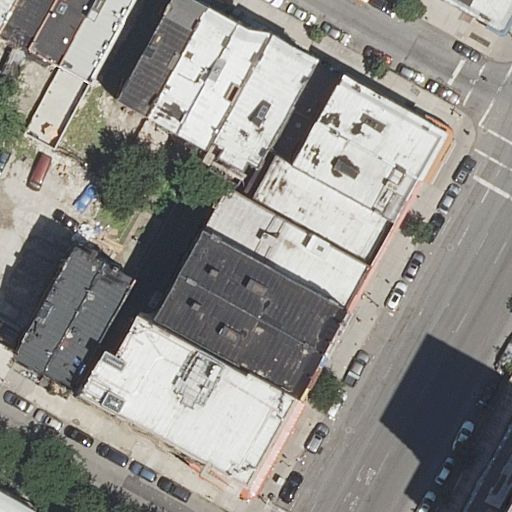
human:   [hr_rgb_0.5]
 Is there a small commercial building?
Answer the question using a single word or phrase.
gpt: no

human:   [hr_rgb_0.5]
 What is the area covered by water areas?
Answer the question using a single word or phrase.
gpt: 0m2

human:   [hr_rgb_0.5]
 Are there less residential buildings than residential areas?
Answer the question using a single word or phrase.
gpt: no

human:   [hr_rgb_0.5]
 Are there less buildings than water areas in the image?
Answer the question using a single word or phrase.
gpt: no

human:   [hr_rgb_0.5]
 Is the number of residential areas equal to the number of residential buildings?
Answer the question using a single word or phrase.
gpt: no

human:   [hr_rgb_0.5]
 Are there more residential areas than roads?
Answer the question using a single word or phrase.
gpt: no

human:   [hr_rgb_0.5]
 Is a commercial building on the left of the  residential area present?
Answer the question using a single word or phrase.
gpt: no

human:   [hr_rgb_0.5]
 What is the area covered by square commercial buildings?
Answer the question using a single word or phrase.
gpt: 0m2

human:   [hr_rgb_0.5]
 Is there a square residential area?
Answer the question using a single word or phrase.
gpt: no

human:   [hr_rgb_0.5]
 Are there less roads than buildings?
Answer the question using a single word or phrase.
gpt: yes

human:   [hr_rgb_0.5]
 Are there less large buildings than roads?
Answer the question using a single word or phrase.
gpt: yes

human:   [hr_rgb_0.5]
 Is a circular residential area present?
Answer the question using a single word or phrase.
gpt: no

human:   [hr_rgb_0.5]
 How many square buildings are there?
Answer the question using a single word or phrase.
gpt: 0

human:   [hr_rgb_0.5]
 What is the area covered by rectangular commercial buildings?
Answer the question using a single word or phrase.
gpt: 0m2

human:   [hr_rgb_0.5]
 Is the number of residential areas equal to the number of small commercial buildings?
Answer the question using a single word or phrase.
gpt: no

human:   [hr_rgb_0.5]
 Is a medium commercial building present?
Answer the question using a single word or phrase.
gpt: no

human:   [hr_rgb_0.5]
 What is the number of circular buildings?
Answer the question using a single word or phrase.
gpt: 0

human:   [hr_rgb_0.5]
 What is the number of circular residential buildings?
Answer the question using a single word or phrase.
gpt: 0

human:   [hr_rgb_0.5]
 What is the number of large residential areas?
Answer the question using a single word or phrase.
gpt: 0

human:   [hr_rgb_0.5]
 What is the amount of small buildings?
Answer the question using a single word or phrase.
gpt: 6

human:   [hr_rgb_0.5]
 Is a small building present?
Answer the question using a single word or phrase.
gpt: yes

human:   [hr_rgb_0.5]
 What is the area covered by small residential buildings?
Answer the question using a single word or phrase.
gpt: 307m2

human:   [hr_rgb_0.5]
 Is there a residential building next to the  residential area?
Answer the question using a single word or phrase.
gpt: yes

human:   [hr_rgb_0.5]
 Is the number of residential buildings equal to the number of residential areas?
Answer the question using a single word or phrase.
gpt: no

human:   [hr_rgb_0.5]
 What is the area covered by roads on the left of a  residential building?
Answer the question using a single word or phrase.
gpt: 0m2

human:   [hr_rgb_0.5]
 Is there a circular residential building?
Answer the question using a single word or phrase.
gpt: no

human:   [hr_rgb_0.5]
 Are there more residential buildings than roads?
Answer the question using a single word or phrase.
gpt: yes

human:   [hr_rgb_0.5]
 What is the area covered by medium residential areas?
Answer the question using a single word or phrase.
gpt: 0m2

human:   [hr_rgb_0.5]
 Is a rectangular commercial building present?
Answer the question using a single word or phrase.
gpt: no

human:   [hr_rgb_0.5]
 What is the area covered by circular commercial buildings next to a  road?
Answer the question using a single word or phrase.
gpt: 0m2

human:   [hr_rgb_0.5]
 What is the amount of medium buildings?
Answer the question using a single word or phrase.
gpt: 13

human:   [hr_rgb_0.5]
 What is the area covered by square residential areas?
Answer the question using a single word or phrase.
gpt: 0m2

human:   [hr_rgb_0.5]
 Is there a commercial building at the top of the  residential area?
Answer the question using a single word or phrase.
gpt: no

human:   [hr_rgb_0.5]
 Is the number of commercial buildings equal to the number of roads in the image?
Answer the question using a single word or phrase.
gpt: no

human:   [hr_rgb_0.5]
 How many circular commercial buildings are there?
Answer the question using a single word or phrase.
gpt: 0

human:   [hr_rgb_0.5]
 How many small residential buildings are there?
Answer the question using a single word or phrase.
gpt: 6